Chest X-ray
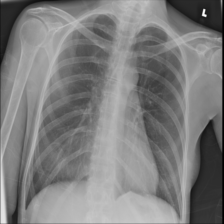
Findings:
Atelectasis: negative
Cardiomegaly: negative
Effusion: negative
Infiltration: negative
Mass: negative
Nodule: negative
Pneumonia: negative
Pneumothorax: negative
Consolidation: negative
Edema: negative
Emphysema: negative
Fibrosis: negative
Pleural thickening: negative
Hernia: negative